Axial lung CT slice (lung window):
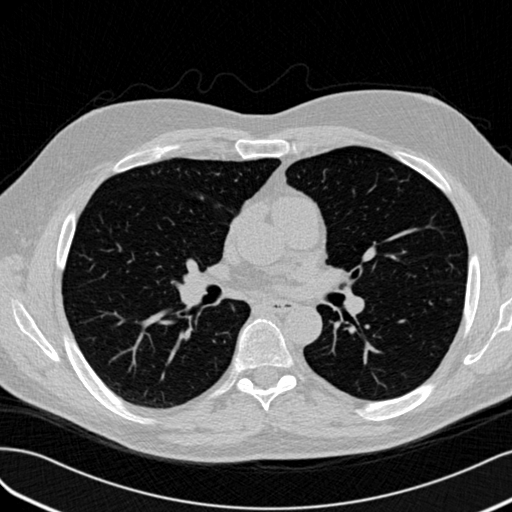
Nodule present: no